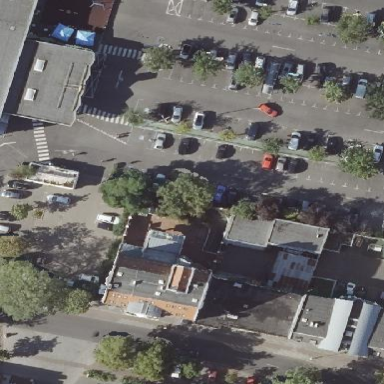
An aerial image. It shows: Street side parking area.